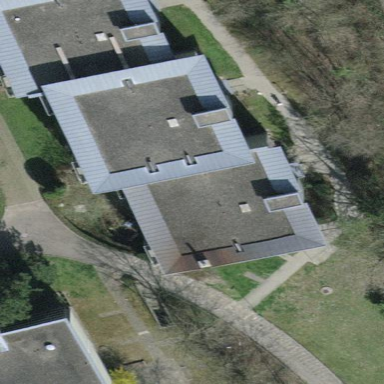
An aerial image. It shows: Apartment building with flat roof.